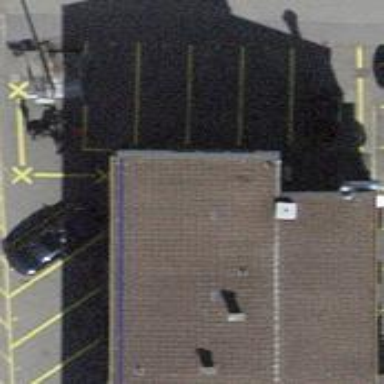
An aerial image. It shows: Fast food establishment.